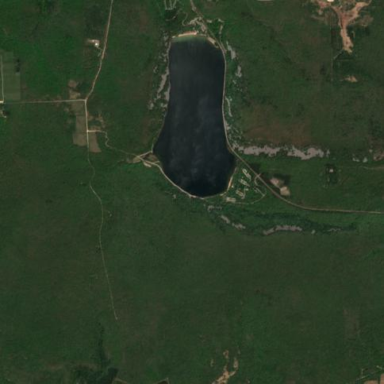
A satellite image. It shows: Serene lake.